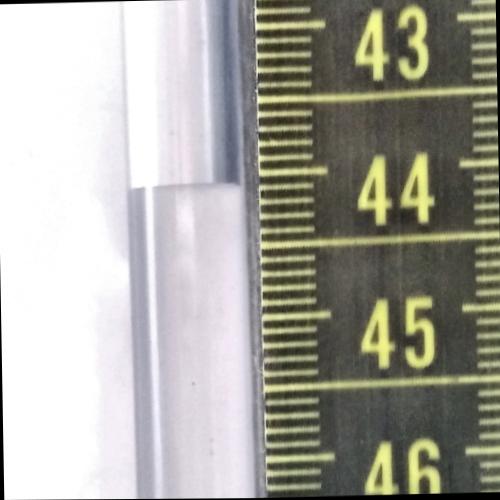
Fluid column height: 44.1 cm